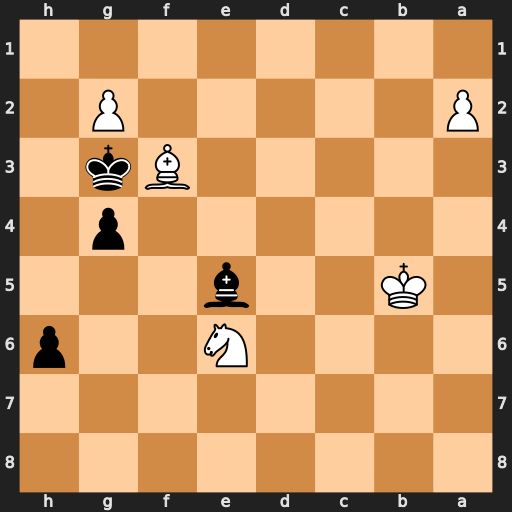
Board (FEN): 8/8/4N2p/1K2b3/6p1/5Bk1/P5P1/8
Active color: b
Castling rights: -
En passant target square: -
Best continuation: gxf3 gxf3 h5